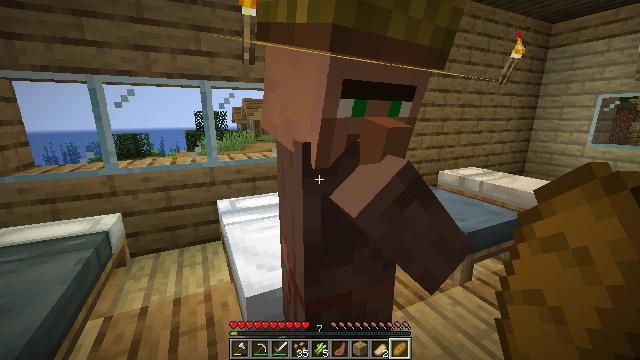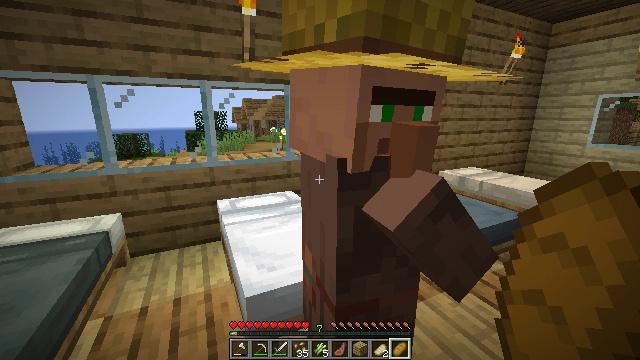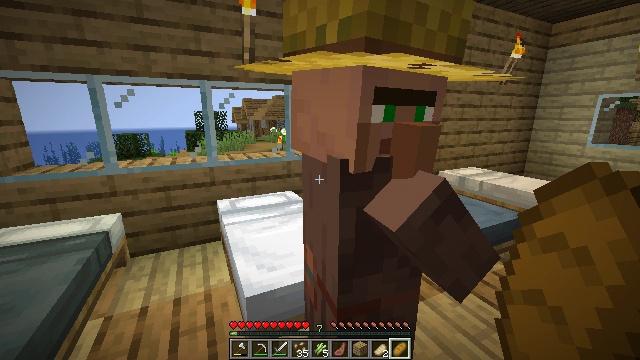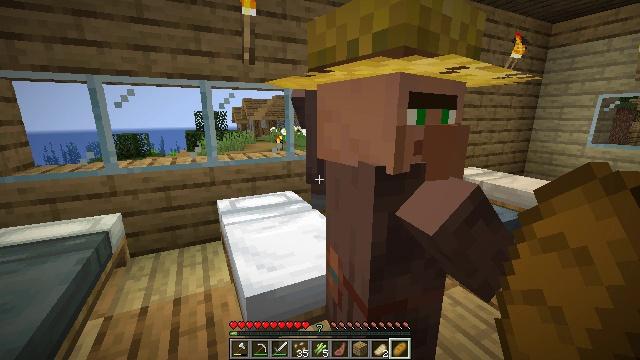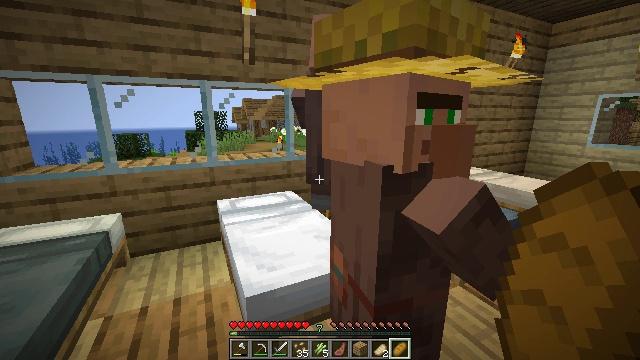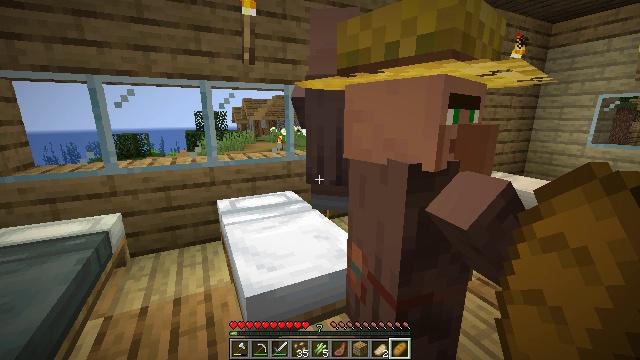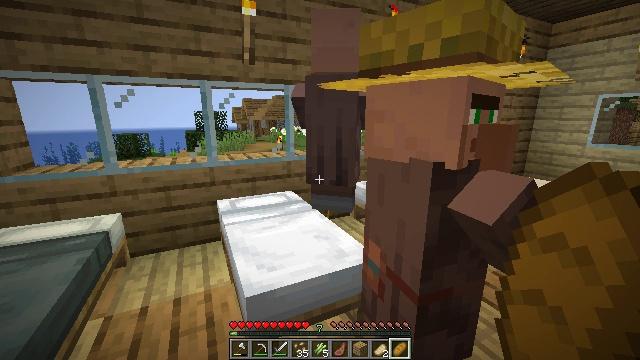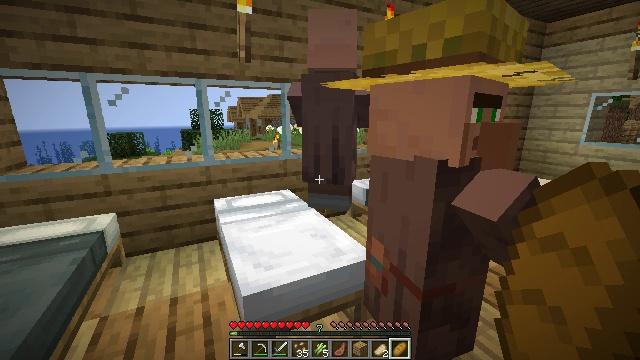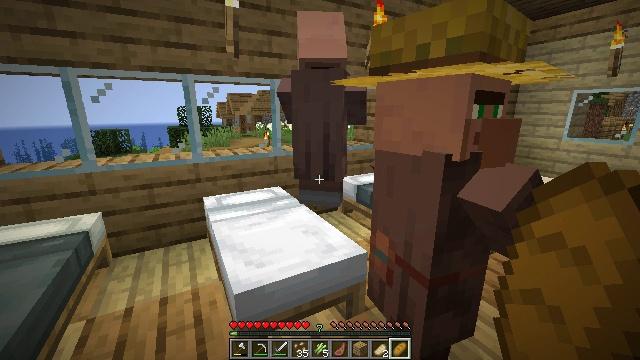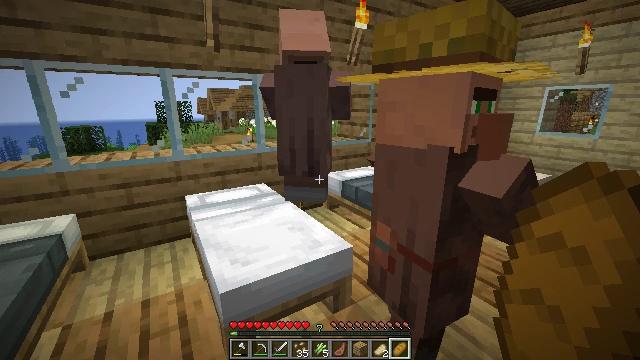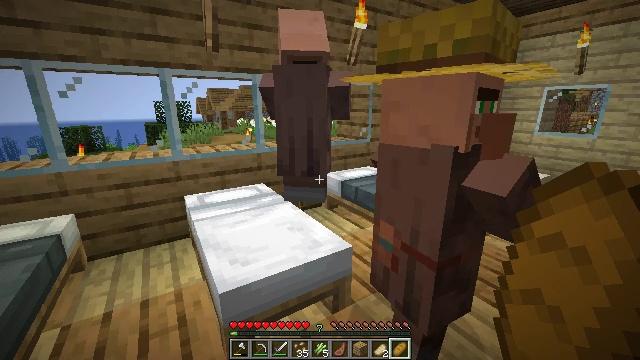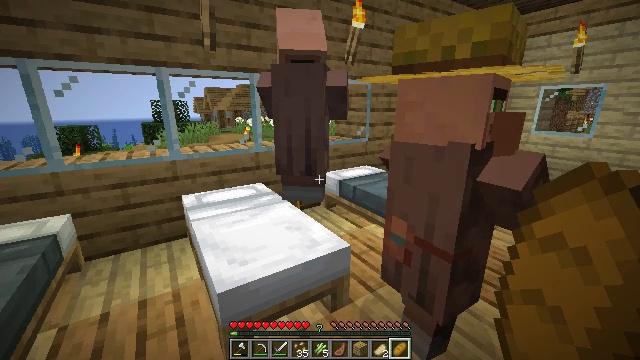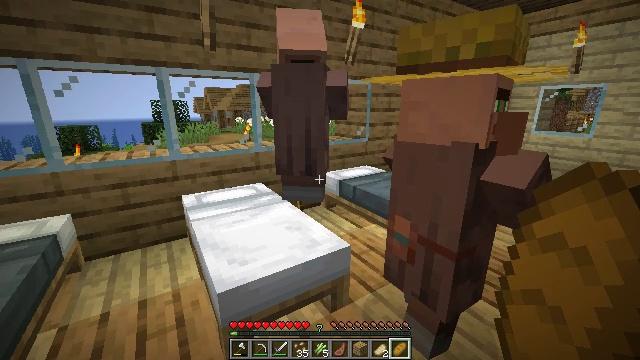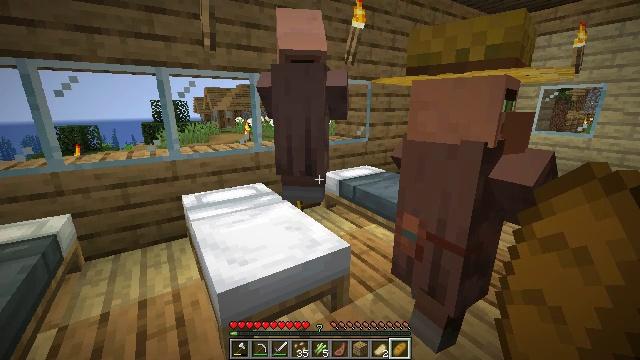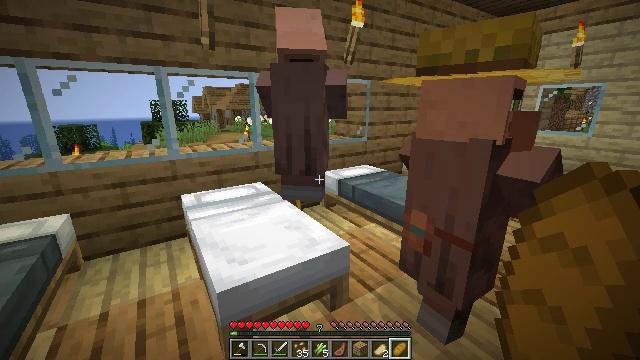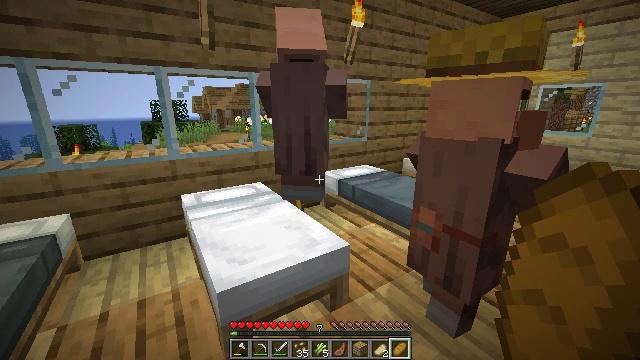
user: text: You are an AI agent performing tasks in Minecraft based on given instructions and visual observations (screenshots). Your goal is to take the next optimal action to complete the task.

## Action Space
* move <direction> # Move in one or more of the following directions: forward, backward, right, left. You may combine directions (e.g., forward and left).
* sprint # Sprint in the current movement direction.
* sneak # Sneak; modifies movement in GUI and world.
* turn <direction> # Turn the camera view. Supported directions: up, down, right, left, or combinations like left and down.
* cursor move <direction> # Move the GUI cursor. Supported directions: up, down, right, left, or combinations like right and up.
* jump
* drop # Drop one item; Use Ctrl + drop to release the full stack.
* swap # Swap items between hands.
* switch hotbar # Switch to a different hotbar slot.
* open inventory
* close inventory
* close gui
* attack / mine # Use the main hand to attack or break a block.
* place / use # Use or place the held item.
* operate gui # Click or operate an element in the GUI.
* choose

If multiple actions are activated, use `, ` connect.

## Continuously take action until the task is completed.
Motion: motion action
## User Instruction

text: Drop a bread.
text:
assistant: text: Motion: no_op
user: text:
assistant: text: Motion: no_op
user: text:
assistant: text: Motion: no_op
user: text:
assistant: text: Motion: no_op
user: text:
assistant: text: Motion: no_op
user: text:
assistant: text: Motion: no_op
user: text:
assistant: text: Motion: no_op
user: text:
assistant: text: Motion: turn right
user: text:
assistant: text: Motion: turn right
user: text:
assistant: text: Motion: no_op
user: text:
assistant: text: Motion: no_op
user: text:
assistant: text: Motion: no_op
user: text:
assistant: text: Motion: no_op
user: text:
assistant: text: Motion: no_op
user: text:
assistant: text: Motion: no_op
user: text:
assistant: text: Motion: no_op
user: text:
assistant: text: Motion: no_op
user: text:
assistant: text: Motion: no_op
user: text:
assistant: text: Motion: turn right and down
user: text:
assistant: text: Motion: turn right
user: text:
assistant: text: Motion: turn right
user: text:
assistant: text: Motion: turn right and down
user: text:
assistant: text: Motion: turn right and down
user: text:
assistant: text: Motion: turn right
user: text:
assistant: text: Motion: turn right
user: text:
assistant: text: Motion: turn right
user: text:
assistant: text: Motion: no_op
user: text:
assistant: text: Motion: drop
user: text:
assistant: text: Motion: drop
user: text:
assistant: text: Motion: drop